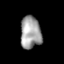
Tissue: lung
Cell type: Others
Senescence score: 0.2152
Nuclear area (px): 653
Mean DAPI intensity: 160.132